Interaction volume radius: 5 \u00c5
Interaction volume height: 10 \u00c5
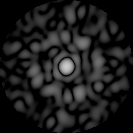
Disorder parameter: 0.8782